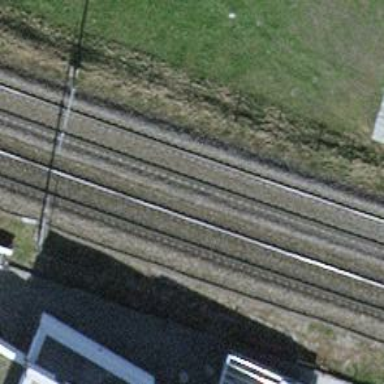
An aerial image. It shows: Railway signal.